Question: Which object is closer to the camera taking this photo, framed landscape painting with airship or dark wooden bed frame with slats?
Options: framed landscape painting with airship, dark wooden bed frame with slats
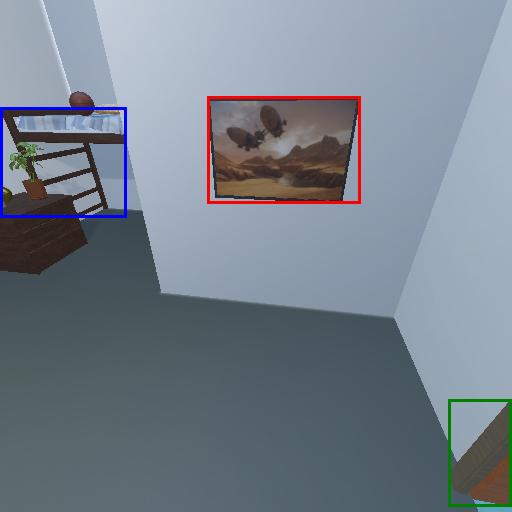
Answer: framed landscape painting with airship